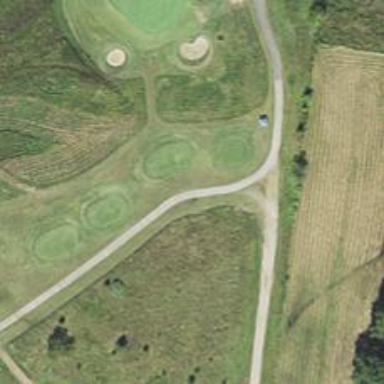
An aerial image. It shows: Path for both roads and golfers.